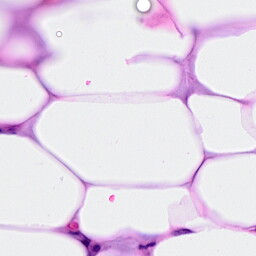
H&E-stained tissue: Breast